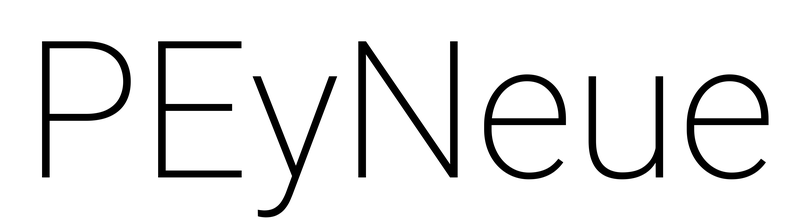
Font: Roboto_ExtraLight